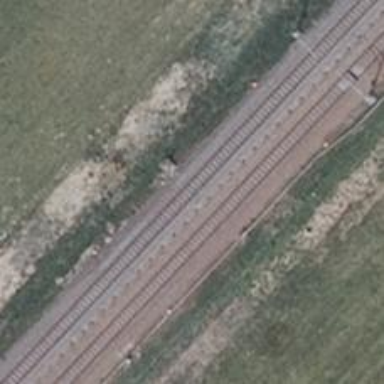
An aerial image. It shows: Railway signal.